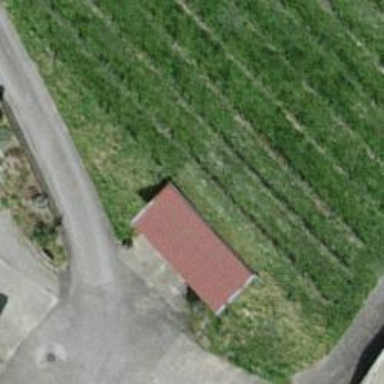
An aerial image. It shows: Hut.